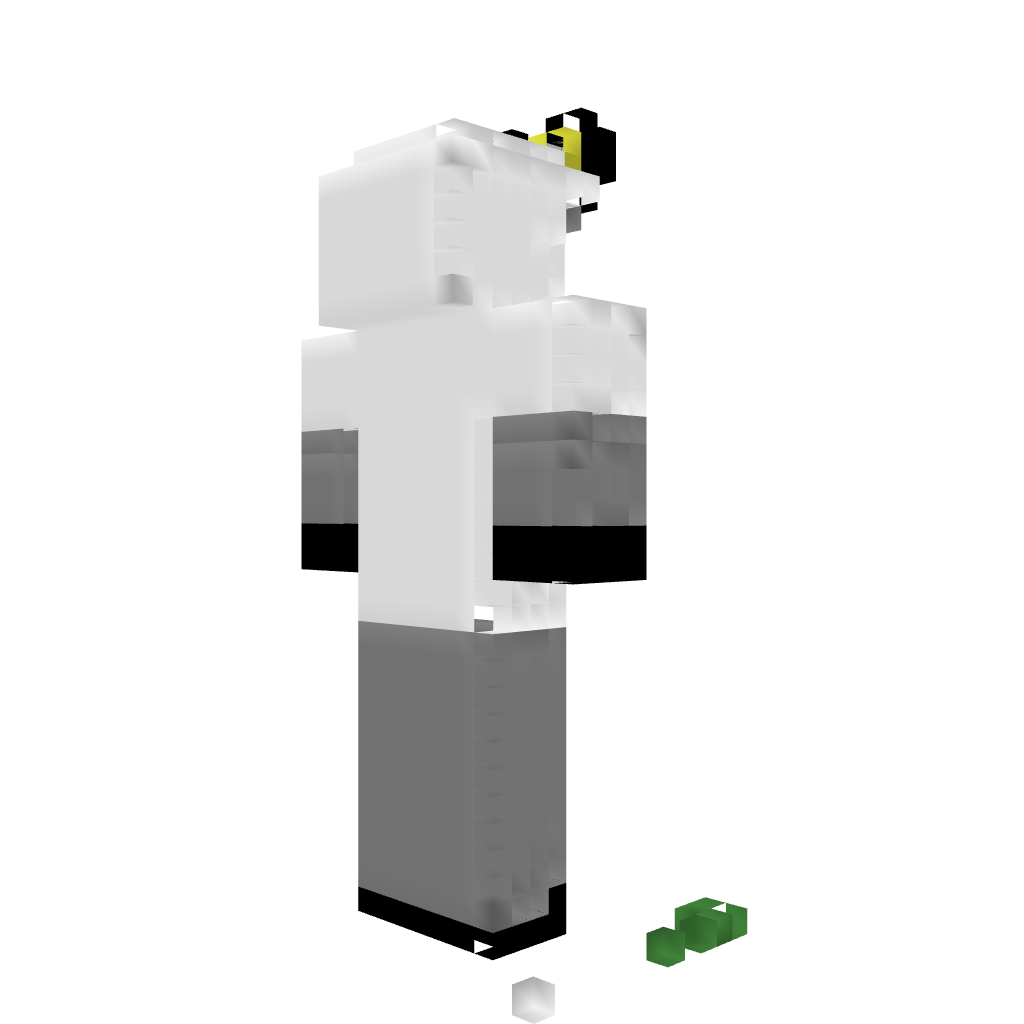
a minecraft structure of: Doctor Statue bad low quality